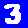
Digit: 3